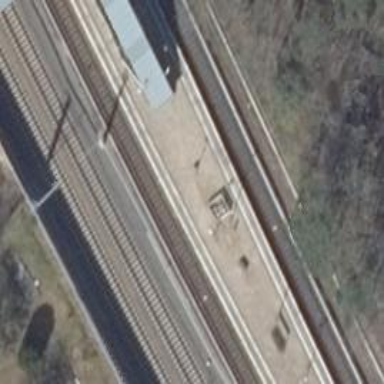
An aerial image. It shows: Railway signal.